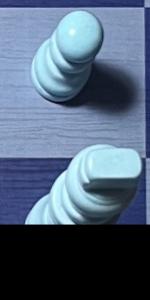
Label: King_White